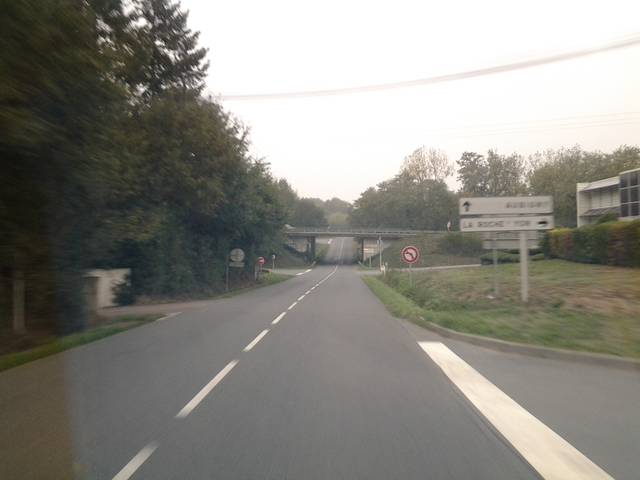
Region: France
Coordinates: 46.593, -1.442